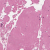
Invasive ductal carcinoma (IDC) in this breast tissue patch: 0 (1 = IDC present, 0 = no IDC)